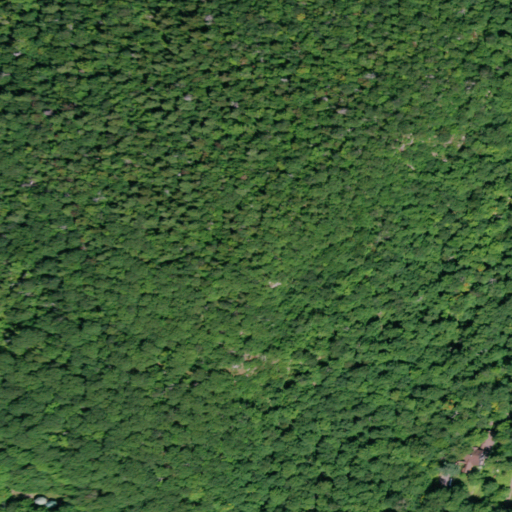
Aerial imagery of mountain in New York named Parker Mountain containing deciduous forest, mixed forest, and open development